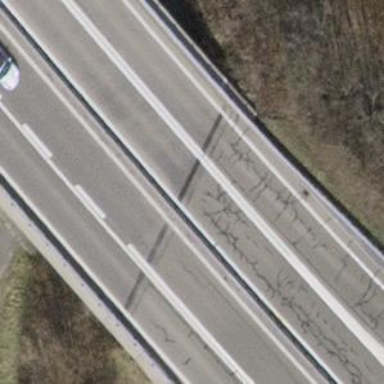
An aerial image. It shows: Asphalt bridge on trunk highway that is designated as motorroad.